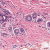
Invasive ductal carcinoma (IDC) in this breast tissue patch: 0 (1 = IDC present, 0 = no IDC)